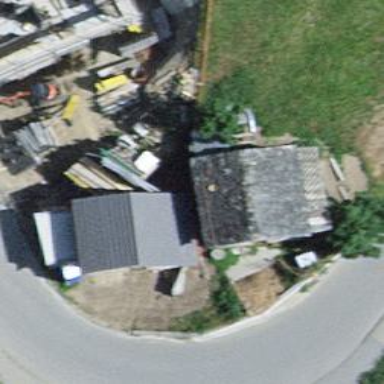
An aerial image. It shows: Shed.